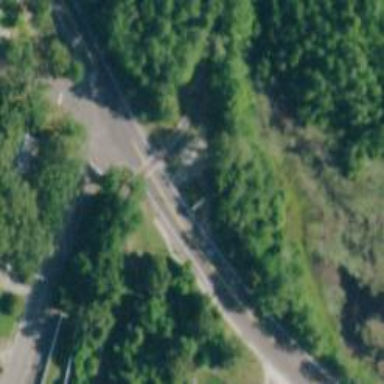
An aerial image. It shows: Asphalt cycleway with marked crossing. The cycleway intersects with abandoned railway.